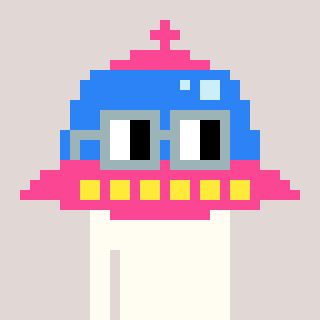
a pixel art character with square dark gray glasses, a ufo-shaped head and a grayscale-colored body on a warm background